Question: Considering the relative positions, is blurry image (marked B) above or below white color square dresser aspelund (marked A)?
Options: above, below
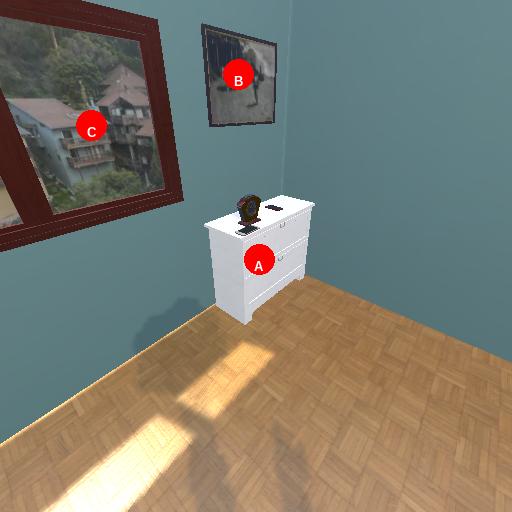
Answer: above